【题型】填空题　【知识点】平面几何　【难度】medium
如图，在$\text{Rt}\triangle ABC$中，$\angle ACB = 90^\circ$，$\tan B = \dfrac{3}{4}$，$AC = 6$，$D$是斜边$AB$上任意一点，点$E$、$F$分别是$\triangle ACD$、$\triangle BCD$的重心，那么四边形$CEDF$的面积是$\underline{\quad\quad}$．

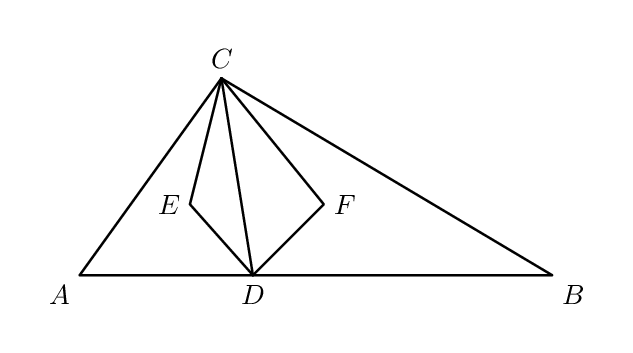
【解答】
【答案】
$\boldsymbol{8}$

【分析】本题考查直角三角形，三角形的重心，先求出
$BC$的长，进而得出$\triangle ABC$的面积，再分别连接$AE$、$BF$并延长，根据重心的性质得出它们与$CD$的交点为同一点，最后得出$\triangle CDE$及$\triangle CDF$的面积分别为$\triangle ACD$和$\triangle BCD$面积的$\dfrac{1}{3}$
即可解决问题。

【详解】解：在
$\text{Rt}\triangle ABC$中，$\tan B = \dfrac{AC}{BC} = \dfrac{3}{4}$，$AC = 6$
，

$\therefore BC = 8$
，

$\therefore S_{\triangle ABC} = \dfrac{1}{2}AC \cdot BC = \dfrac{1}{2} \times 6 \times 8 = 24$
，

$\therefore S_{\triangle ACD} + S_{\triangle BCD} = 24$
。

连接
$AE$、$BF$并延长，分别交$CD$于点$M$、$N$
，

$\because E$，$F$分别为$\triangle ACD$和$\triangle BCD$
的重心，

$\therefore$ 点$M$为$CD$中点，点$N$为$CD$
中点，

$\therefore M$、$N$
重合。

$\because$ 点$E$为$\triangle ACD$
的重心，

$\therefore AE = 2EM$
，

$\therefore S_{\triangle ADE} = 2S_{\triangle DEM}$，$S_{\triangle ACE} = 2S_{\triangle CEM}$
，

$\therefore S_{\triangle CDE} = \dfrac{1}{3}S_{\triangle ACD}$
。

同理可得，
$S_{\triangle CDF} = \dfrac{1}{3}S_{\triangle BCD}$
，

$\therefore S_{\triangle CDE} + S_{\triangle CDF} = \dfrac{1}{3}(S_{\triangle ACD} + S_{\triangle BCD}) = \dfrac{1}{3} \times 24 = 8$
，

即四边形
$CEDF$的面积为$\boldsymbol{8}$
。

故答案为：
$\boldsymbol{8}$
．
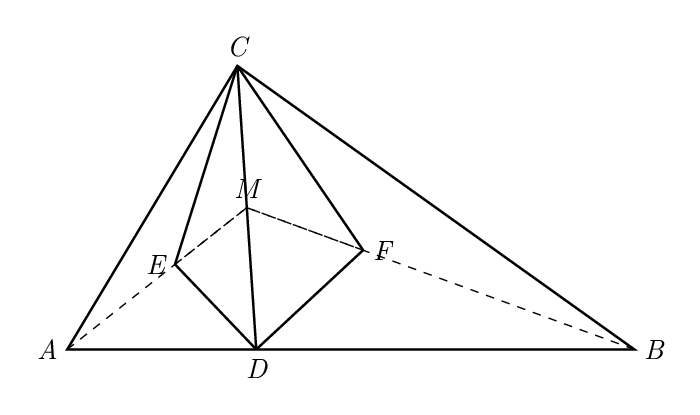